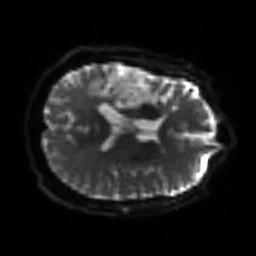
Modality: sbref
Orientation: axial
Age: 58
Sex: male
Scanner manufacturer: siemens
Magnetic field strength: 3 T
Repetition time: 3.2 s
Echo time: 0.081 s